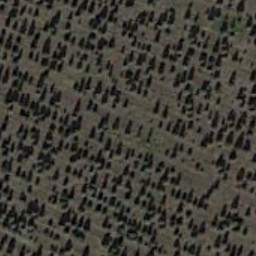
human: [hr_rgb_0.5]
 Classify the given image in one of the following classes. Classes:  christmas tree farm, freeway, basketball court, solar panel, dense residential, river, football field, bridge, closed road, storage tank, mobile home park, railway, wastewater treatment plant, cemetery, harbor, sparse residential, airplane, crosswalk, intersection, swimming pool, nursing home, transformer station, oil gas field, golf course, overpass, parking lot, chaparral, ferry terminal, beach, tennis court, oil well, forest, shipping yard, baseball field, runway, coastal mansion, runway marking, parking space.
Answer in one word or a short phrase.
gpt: christmas tree farm